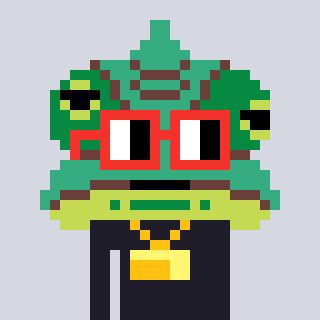
a pixel art character with square red glasses, a chameleon-shaped head and a grayscale-colored body on a cool background